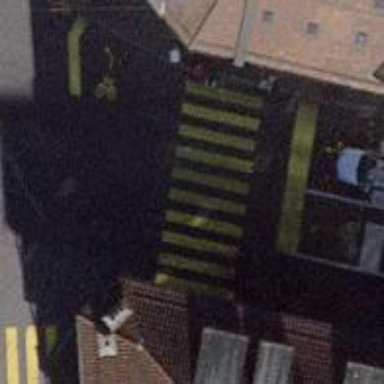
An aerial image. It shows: Crossing with traffic signals.